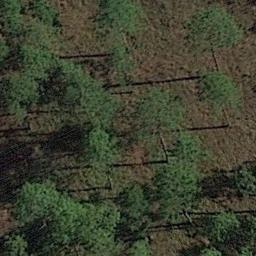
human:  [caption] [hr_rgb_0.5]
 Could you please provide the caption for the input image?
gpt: The forest has some sparse green trees and the forest soil is deep yellow .

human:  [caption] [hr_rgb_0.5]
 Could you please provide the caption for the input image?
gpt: The forest is on the bare land .

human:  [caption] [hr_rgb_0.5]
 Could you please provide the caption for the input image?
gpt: Many sparse green trees are in a forest .

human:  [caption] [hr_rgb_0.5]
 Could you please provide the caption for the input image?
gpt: This is a dense forest .

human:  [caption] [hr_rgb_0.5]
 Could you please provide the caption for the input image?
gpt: A sparse forest with some green trees .